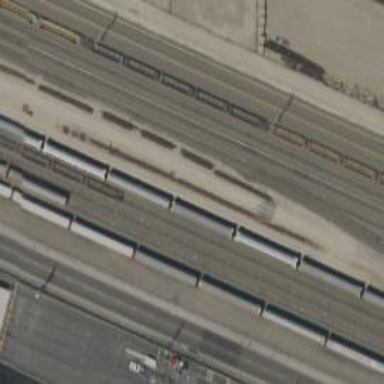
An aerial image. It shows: Railway yard.